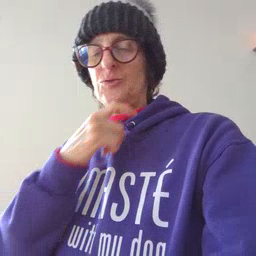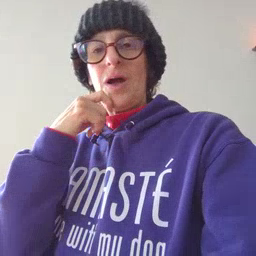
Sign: dry